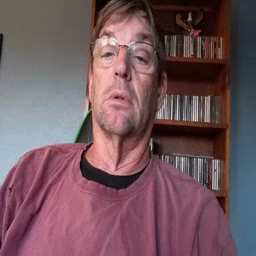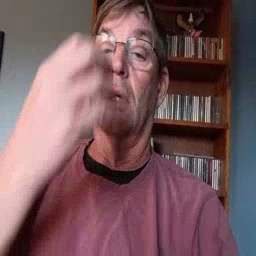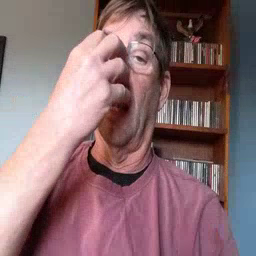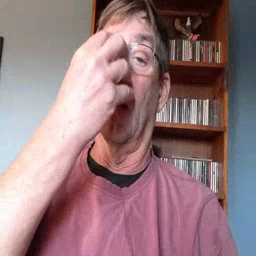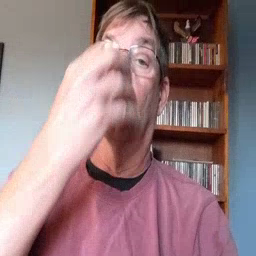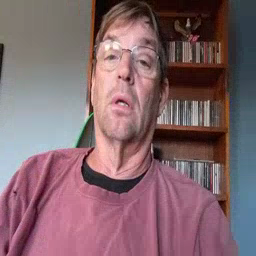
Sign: clown